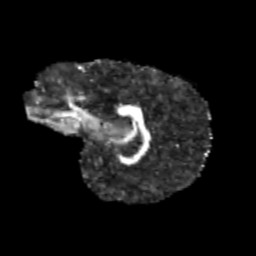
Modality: FA
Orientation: sagittal
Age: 11
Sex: female
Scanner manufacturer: siemens
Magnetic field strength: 3 T
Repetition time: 3.8 s
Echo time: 0.07 s